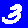
Digit: 3